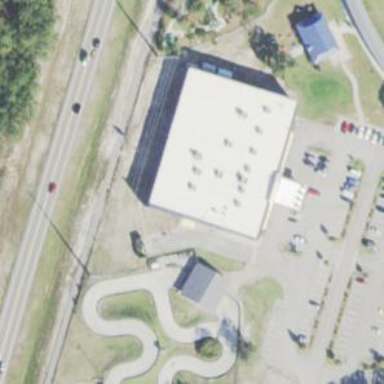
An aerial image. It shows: Building with bowling alley inside.